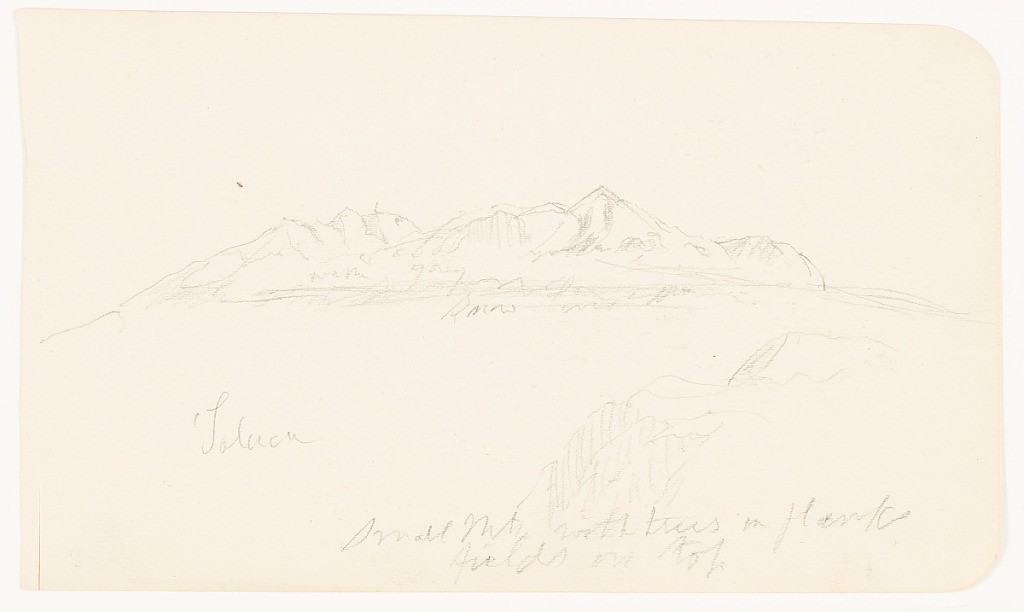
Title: Nevado de Toluca, Mexico
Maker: Frederic Edwin Church, American, 1826–1900
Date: January 7, 1885
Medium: Graphite on off-white wove paper; verso: graphite
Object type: drawing
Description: Landscape sketch showing a view of the stratovolcano in Mexico known as Nevado de Toluca, seen from the city of Toluca. In the foreground, the edge of a nearby hillside is visible at lower right. In the distant at center, the Nevado de Toluca is rendered with some detail. Among its tall, craggy peaks, its various fissures and ridges are shaded accordingly. One of the mountain's peaks, known as Pico del Aguila, is shown at center right.

Verso: Landscape sketch showing a view of a mountain range near Toluca, Mexico. Devoid of a foreground, the composition depicts foothills in the middle distance at center right that quickly ascend to a rugged mountain ridge with a sharp peak at upper right. The mountain's various ridges and hillocks are lightly shaded.